Question: Why can't I get the value from this input? See the image below:

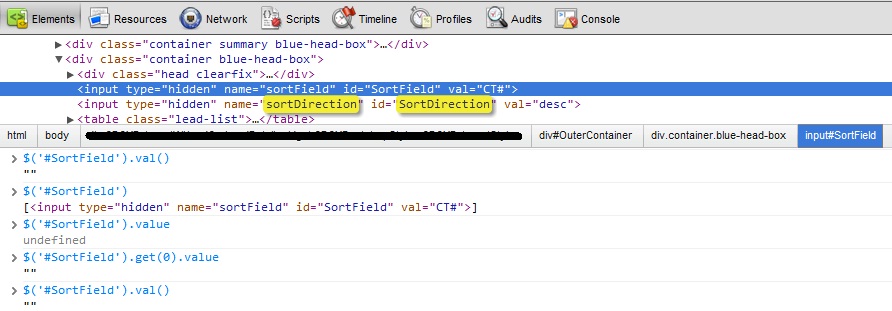
Answer: The attribute on the input should be 'value', not 'val'.